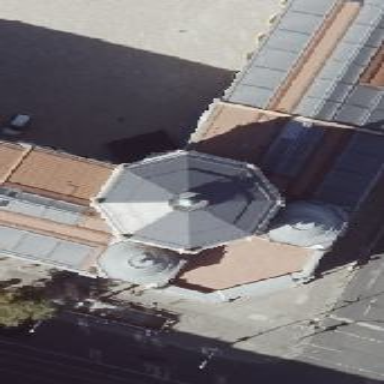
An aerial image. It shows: Building with dome-shaped roof.